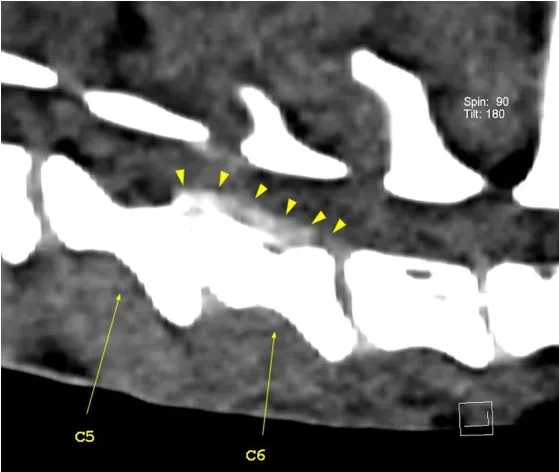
Sagittal view of the caudal cervical segment of the vertebral column. The C5-C6 intervertebral disk space is narrower than the adjacent ones, with visible heterogenous hyperattenuating herniated disk material (yellow arrowheads). The herniated disk material extends caudally to the caudal part of the C7 vertebral body.
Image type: radiology (ct)